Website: bh-photo
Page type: customer-info-address
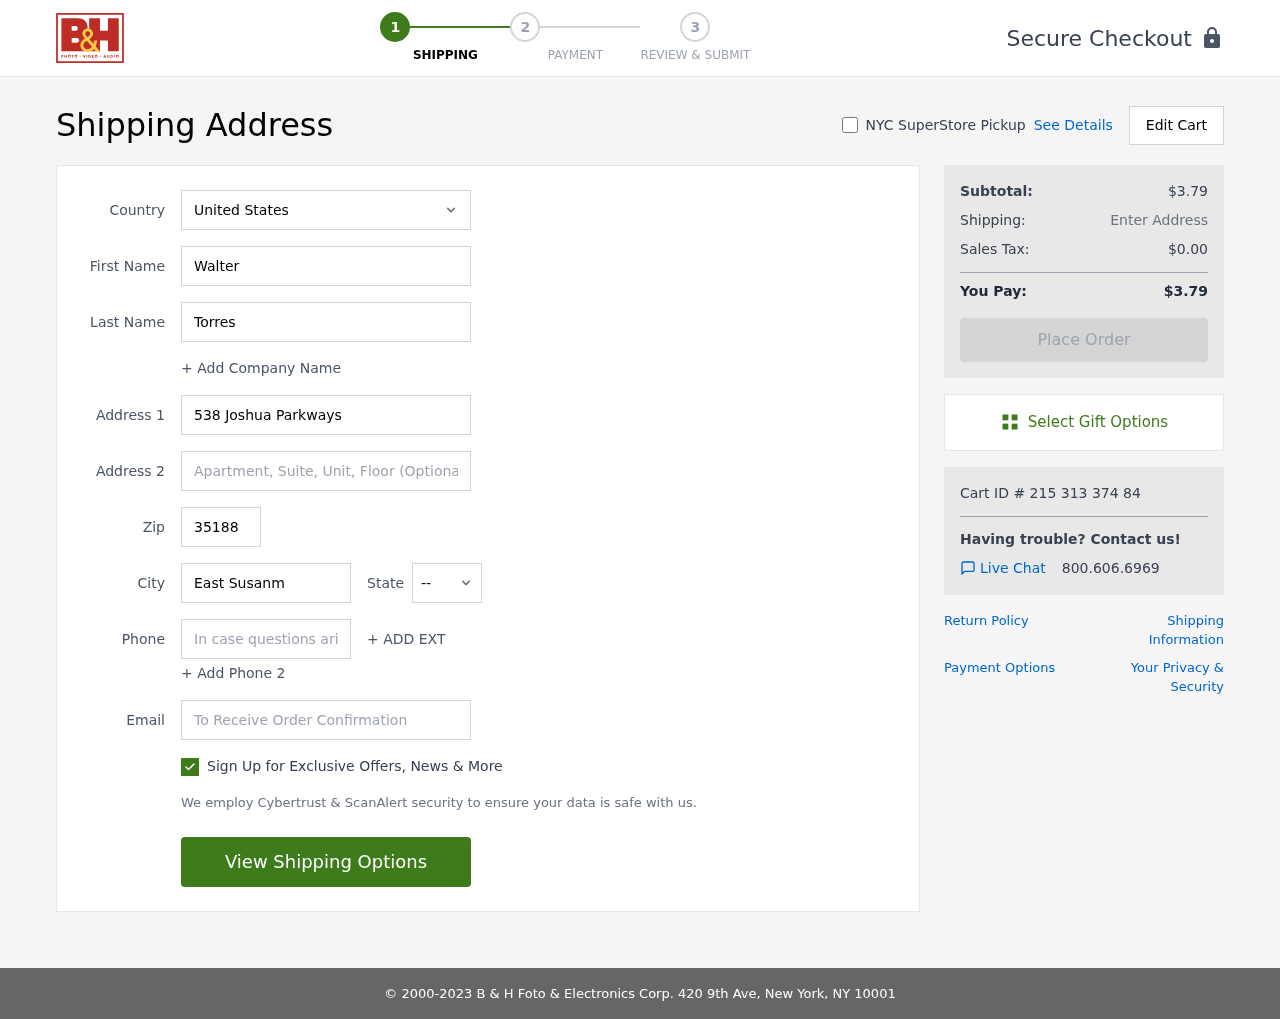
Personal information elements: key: PII_CITY
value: East Susanmouth
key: PII_COUNTRY
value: United States
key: PII_EMAIL
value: walter_torres@yahoo.com
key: PII_FIRSTNAME
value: Walter
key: PII_LASTNAME
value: Torres
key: PII_PHONE
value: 3789719740
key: PII_POSTCODE
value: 35188
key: PII_STATE_ABBR
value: PA
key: PII_STREET
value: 538 Joshua Parkways
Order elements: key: ORDER_SUBTOTAL
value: $3.79
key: ORDER_TAX
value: $0.00
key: ORDER_TOTAL
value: $3.79
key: ORDER_ID
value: Cart ID # 215 313 374 84